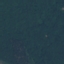
Land use / land cover: Forest